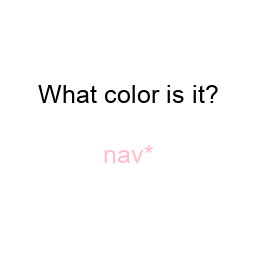
Color: pink
Color name shown: navy
Background color: white
Question text color: black